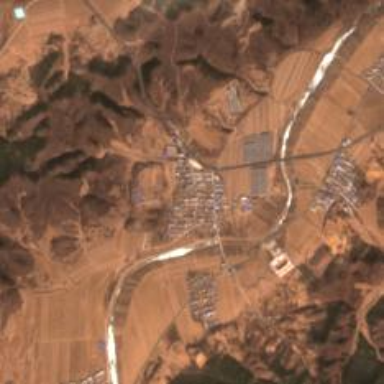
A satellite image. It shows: Ethnic township within town.